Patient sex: M
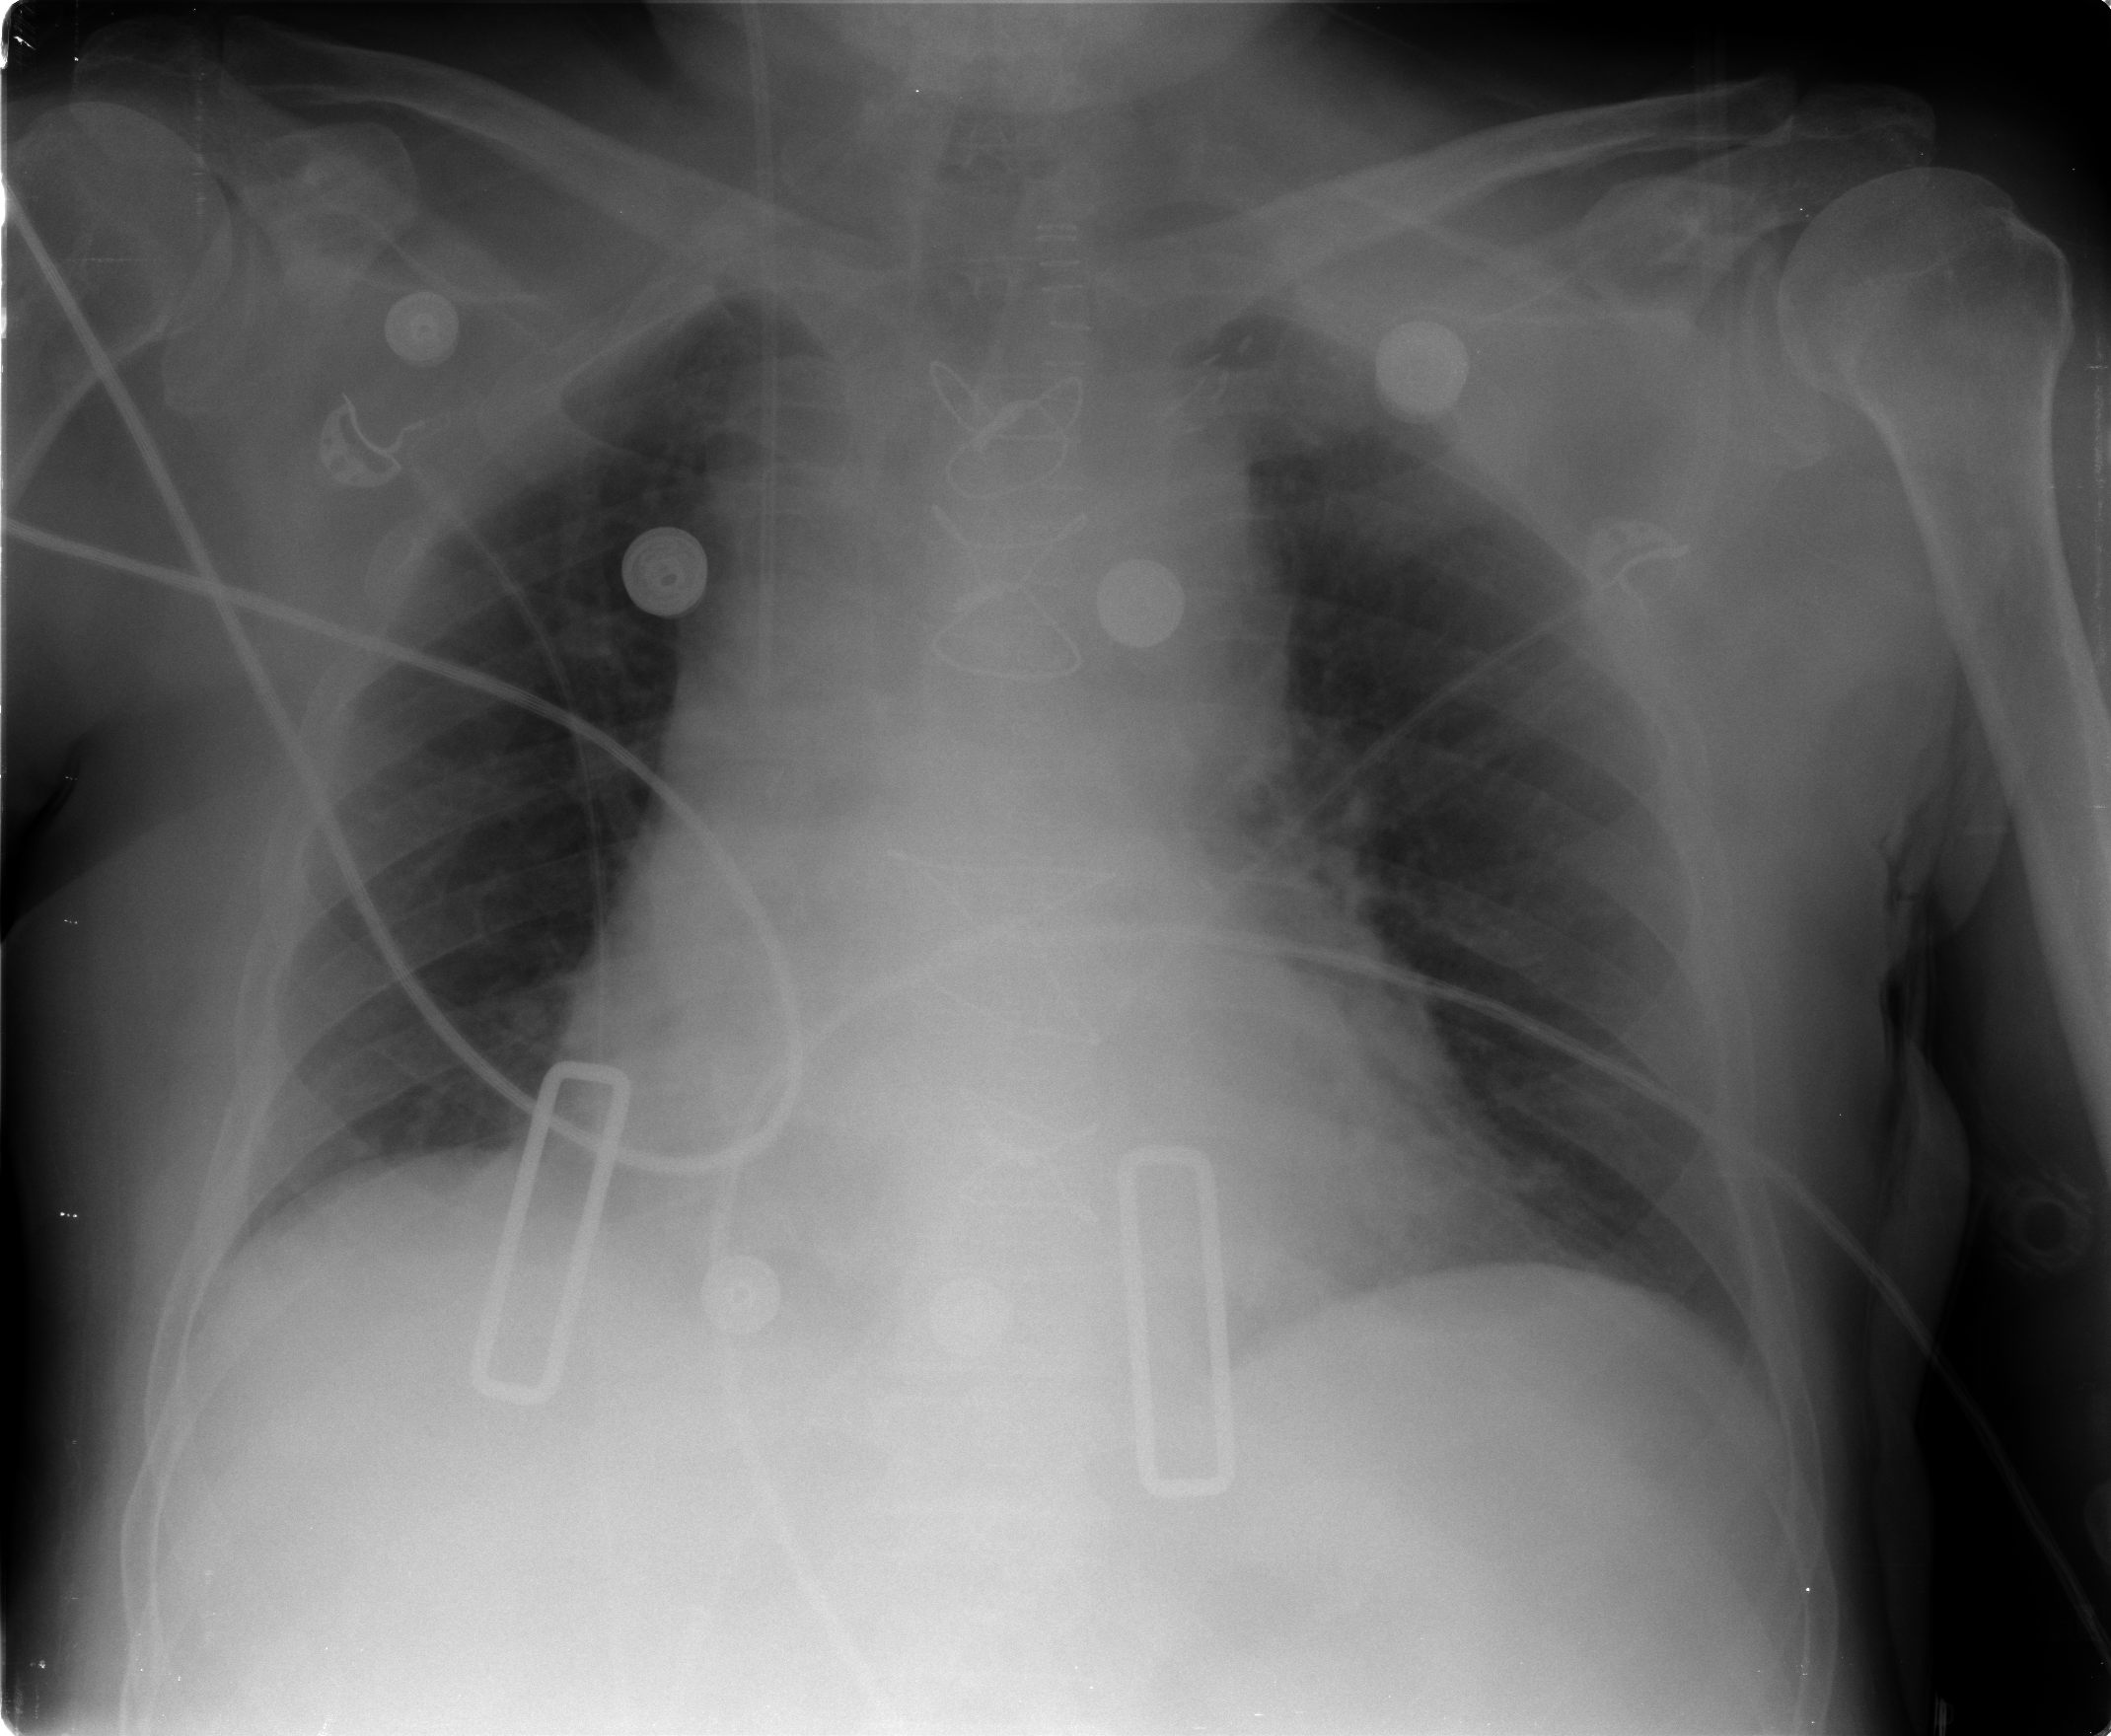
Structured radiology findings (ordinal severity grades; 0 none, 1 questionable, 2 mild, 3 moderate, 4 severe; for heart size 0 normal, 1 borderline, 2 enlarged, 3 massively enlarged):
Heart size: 2
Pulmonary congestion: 2
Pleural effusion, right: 0
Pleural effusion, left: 0
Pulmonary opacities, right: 0
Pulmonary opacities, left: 0
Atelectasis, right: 1
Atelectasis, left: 1